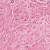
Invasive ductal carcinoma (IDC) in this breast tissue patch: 0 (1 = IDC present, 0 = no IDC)